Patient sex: M
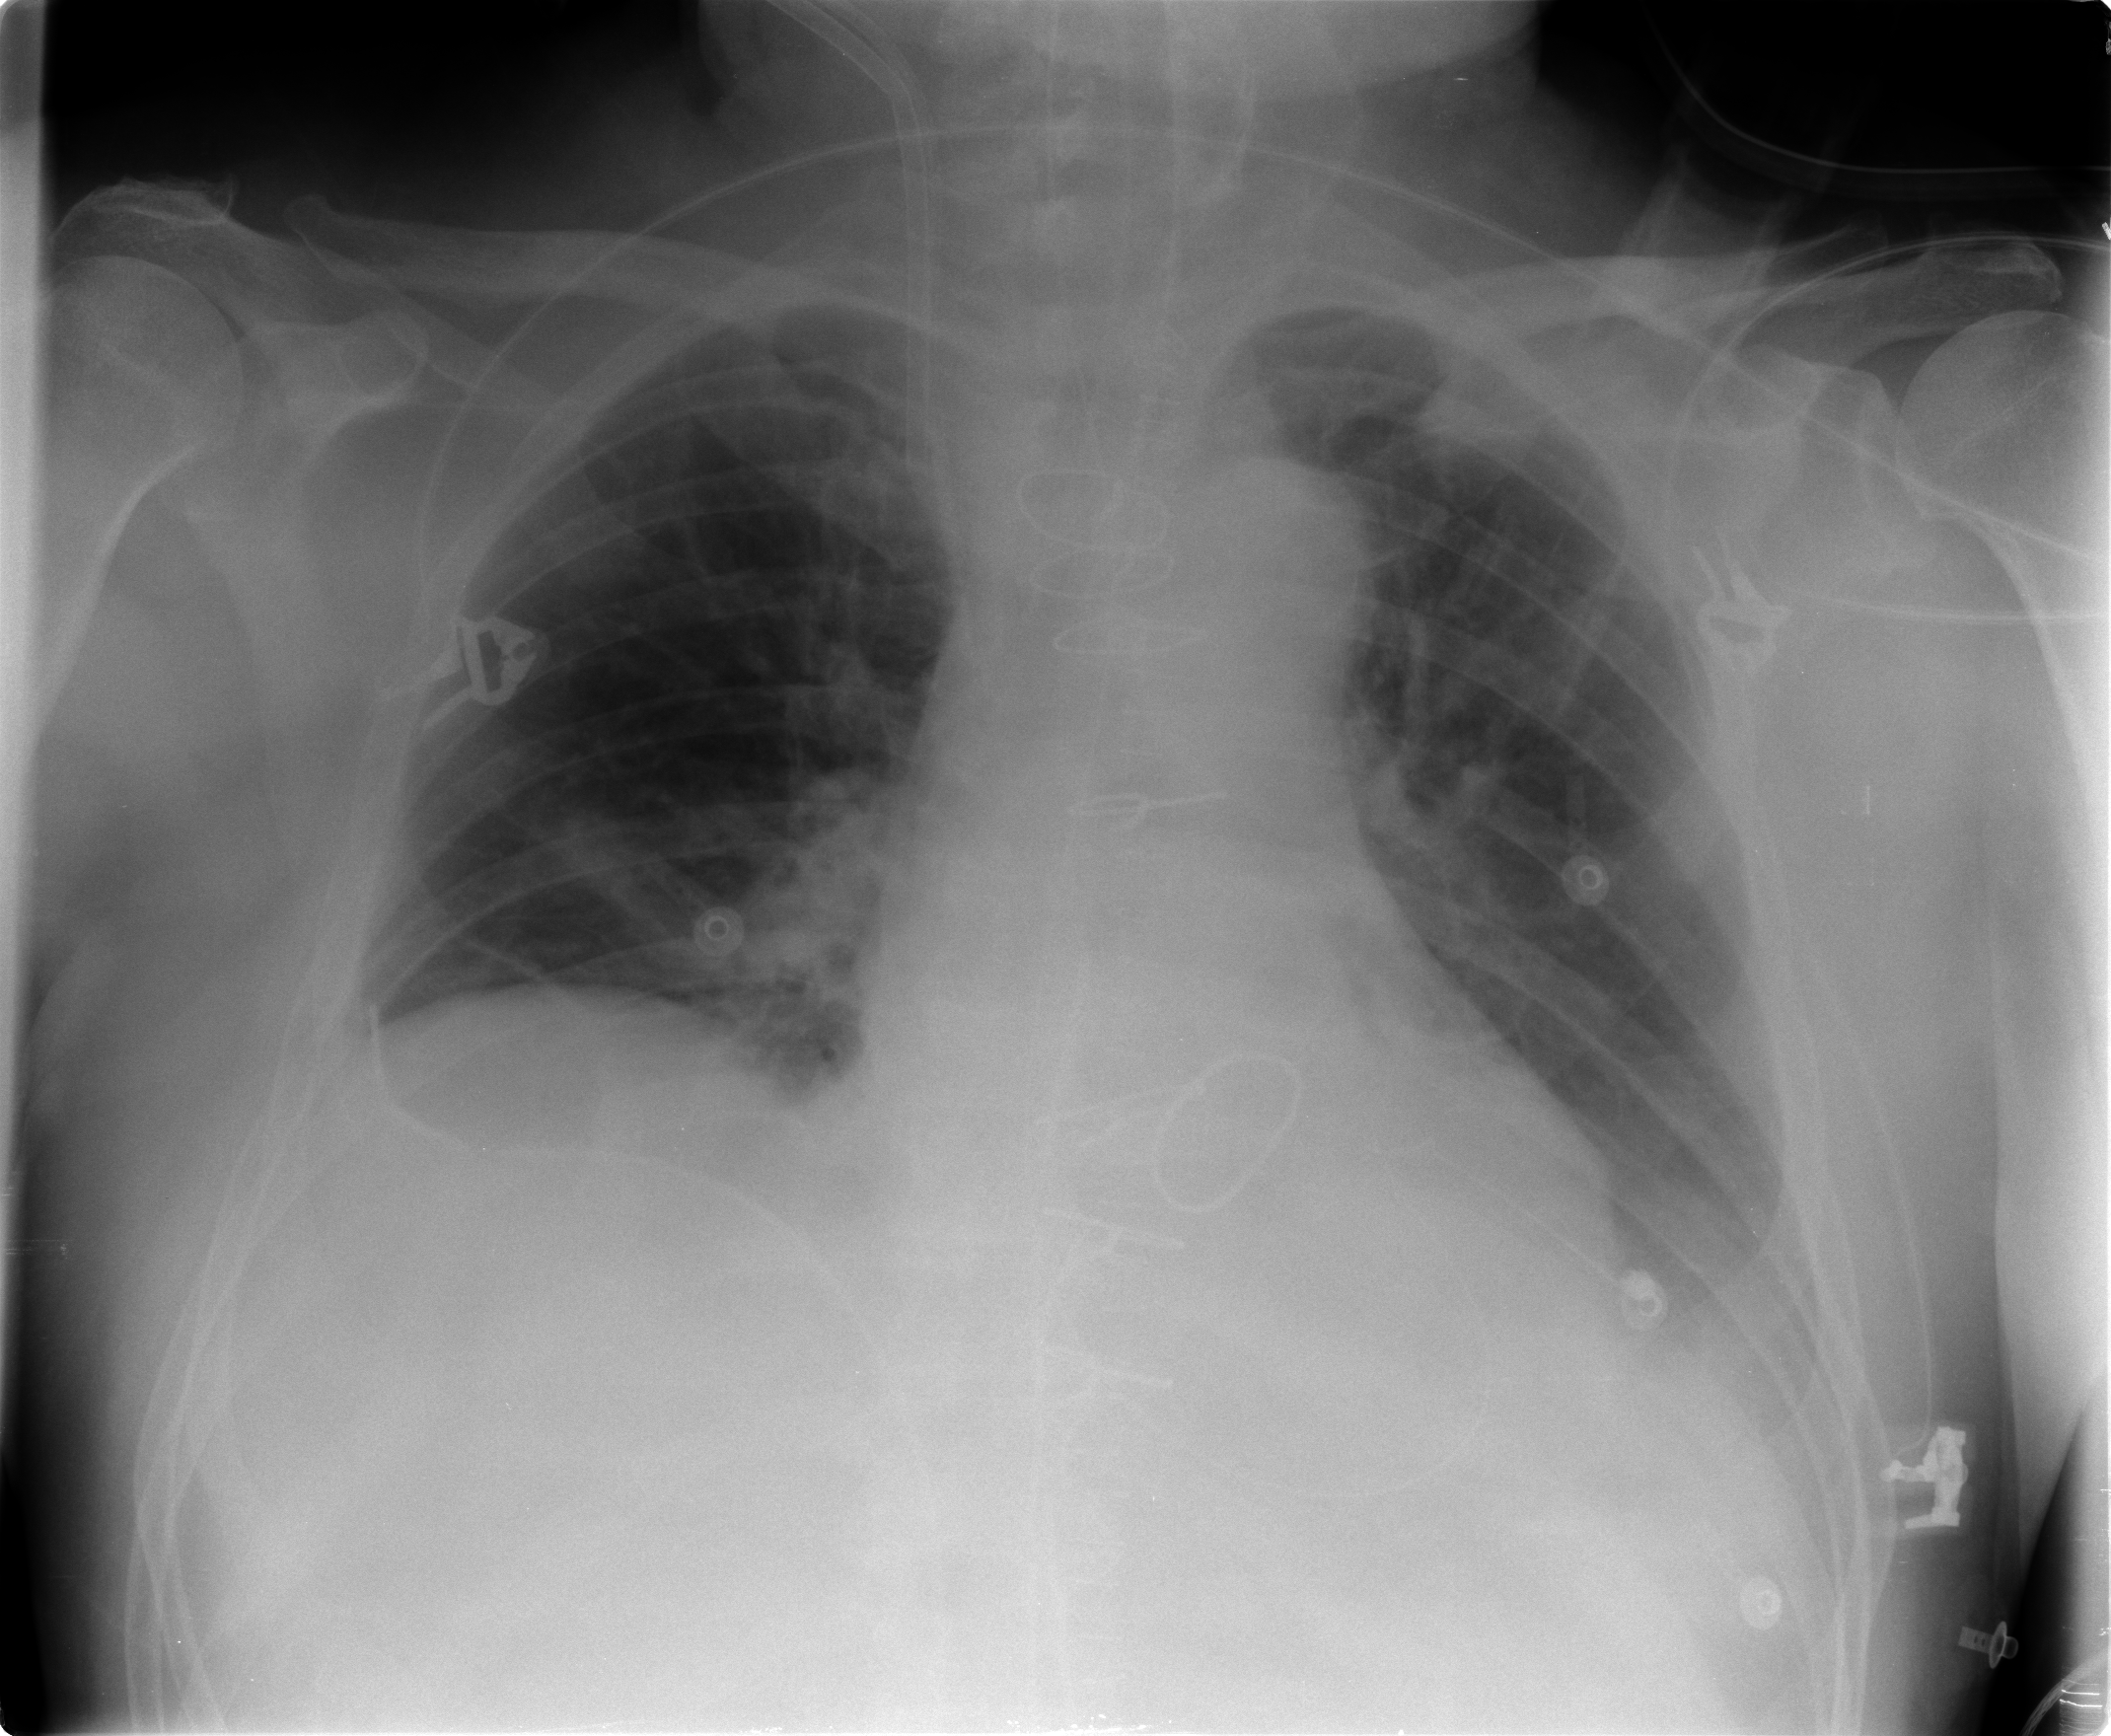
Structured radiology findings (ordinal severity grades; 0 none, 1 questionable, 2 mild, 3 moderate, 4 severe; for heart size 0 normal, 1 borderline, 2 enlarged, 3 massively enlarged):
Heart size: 0
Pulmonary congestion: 1
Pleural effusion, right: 1
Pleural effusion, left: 2
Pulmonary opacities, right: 0
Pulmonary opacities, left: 0
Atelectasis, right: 0
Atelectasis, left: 2